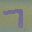
Label: 7